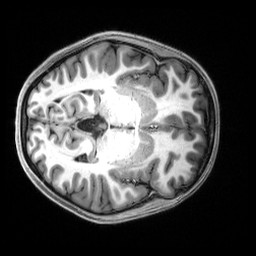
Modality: T1w
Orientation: axial
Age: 19
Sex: female
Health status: healthy
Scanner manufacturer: siemens
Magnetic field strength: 3 T
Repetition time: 2.5 s
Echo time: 0.00222 s